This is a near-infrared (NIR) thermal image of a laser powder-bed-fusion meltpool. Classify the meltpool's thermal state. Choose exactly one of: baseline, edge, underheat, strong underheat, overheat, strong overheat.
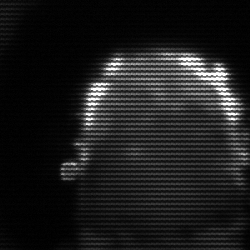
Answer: baseline